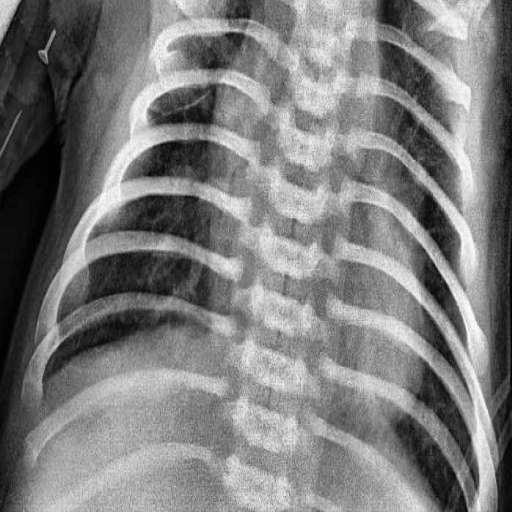
Finding: PNEUMONIA